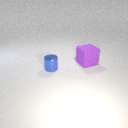
large purple rubber cube behind small blue metal cylinder